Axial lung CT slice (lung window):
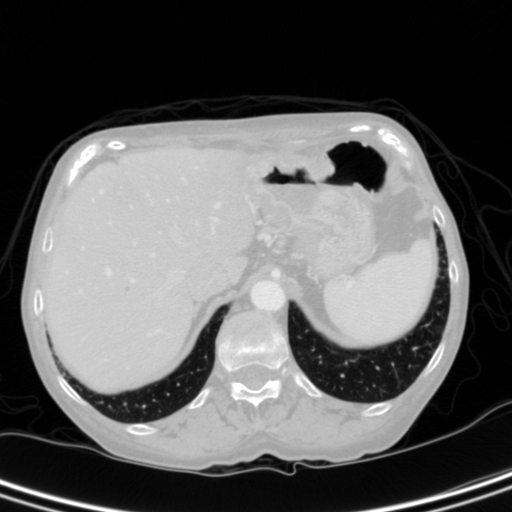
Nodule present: no